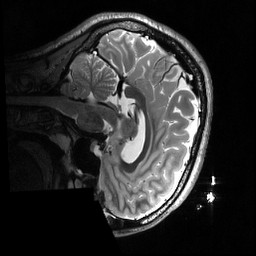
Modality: T2w
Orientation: sagittal
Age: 21
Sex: male
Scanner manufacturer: siemens
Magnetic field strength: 3 T
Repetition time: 3.2 s
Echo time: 0.566 s